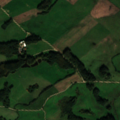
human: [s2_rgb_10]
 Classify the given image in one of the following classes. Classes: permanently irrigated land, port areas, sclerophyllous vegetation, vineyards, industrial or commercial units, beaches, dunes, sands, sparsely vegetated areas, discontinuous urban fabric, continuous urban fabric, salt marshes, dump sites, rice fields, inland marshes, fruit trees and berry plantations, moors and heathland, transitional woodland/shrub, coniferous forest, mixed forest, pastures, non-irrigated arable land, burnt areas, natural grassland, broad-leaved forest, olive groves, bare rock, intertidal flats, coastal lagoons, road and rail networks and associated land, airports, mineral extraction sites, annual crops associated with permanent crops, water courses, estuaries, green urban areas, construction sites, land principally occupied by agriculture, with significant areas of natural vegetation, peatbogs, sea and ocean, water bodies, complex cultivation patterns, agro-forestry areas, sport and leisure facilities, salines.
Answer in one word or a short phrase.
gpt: non-irrigated arable land, pastures, land principally occupied by agriculture, with significant areas of natural vegetation